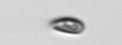
Label: Cryptophyta